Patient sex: M
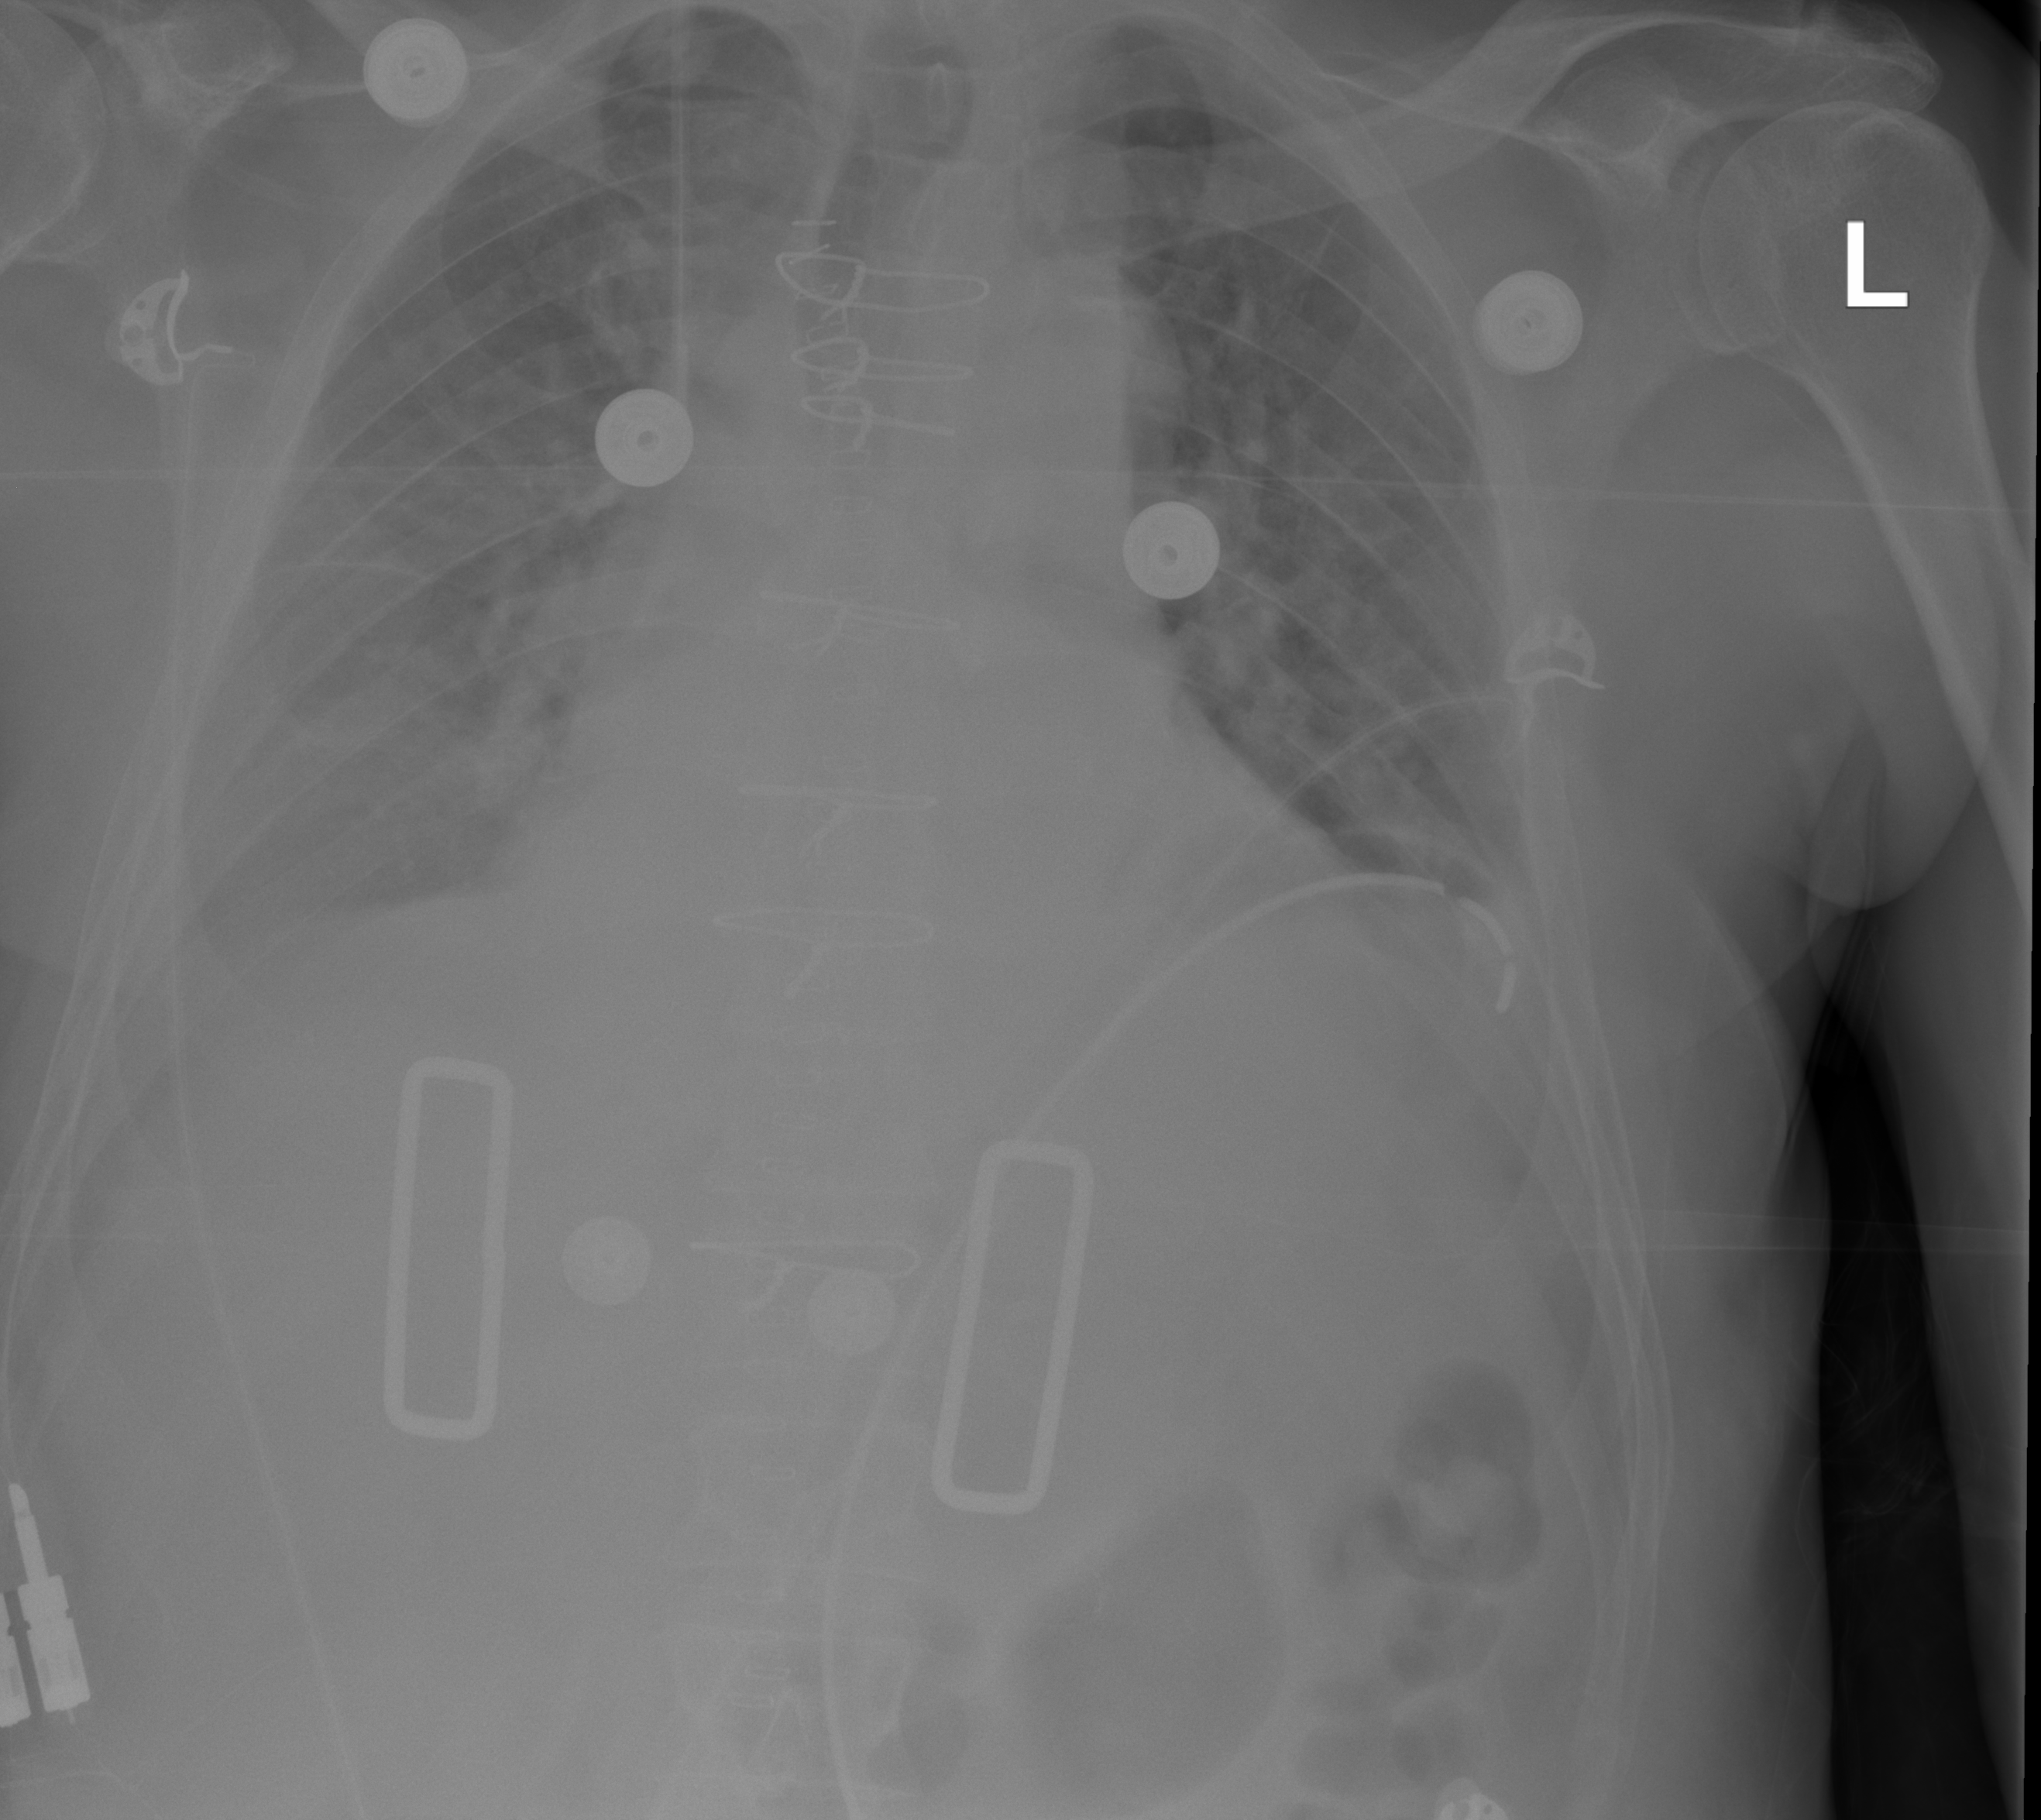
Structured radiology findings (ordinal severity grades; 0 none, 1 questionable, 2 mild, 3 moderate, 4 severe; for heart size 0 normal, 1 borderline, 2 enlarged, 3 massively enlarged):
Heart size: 1
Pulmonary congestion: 0
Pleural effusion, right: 2
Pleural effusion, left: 2
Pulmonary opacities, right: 0
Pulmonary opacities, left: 0
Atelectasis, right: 2
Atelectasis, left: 2